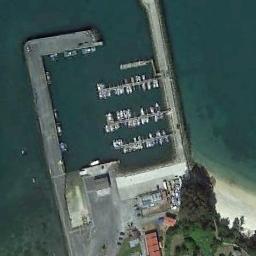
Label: harbor